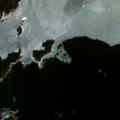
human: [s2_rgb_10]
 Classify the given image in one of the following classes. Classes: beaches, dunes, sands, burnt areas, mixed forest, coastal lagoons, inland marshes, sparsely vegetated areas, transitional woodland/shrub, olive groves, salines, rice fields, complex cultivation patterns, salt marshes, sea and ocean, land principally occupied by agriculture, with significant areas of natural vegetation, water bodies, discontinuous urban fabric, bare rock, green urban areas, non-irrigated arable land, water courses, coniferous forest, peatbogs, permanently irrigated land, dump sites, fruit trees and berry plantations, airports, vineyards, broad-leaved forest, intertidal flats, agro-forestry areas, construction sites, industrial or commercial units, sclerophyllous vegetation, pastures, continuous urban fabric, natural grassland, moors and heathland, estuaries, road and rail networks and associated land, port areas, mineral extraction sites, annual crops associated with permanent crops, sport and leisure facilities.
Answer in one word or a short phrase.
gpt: coniferous forest, sea and ocean